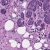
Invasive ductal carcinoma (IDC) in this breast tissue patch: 1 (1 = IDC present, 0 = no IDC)